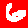
Digit: 6